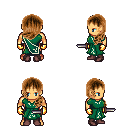
a pixel art fantasy rpg character, male body template, human, tanned skin, sash dress, metal pants, brown left-swept hairstyle, gold gloves, maroon shoes, dagger, four views (front, back, left, right), 2x2 character sprite sheet, small pixel art, hard edges, no anti-aliasing